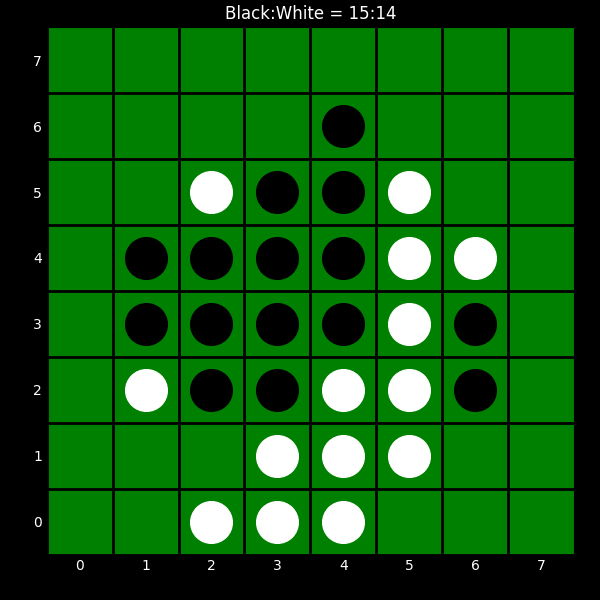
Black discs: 15
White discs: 14